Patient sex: F
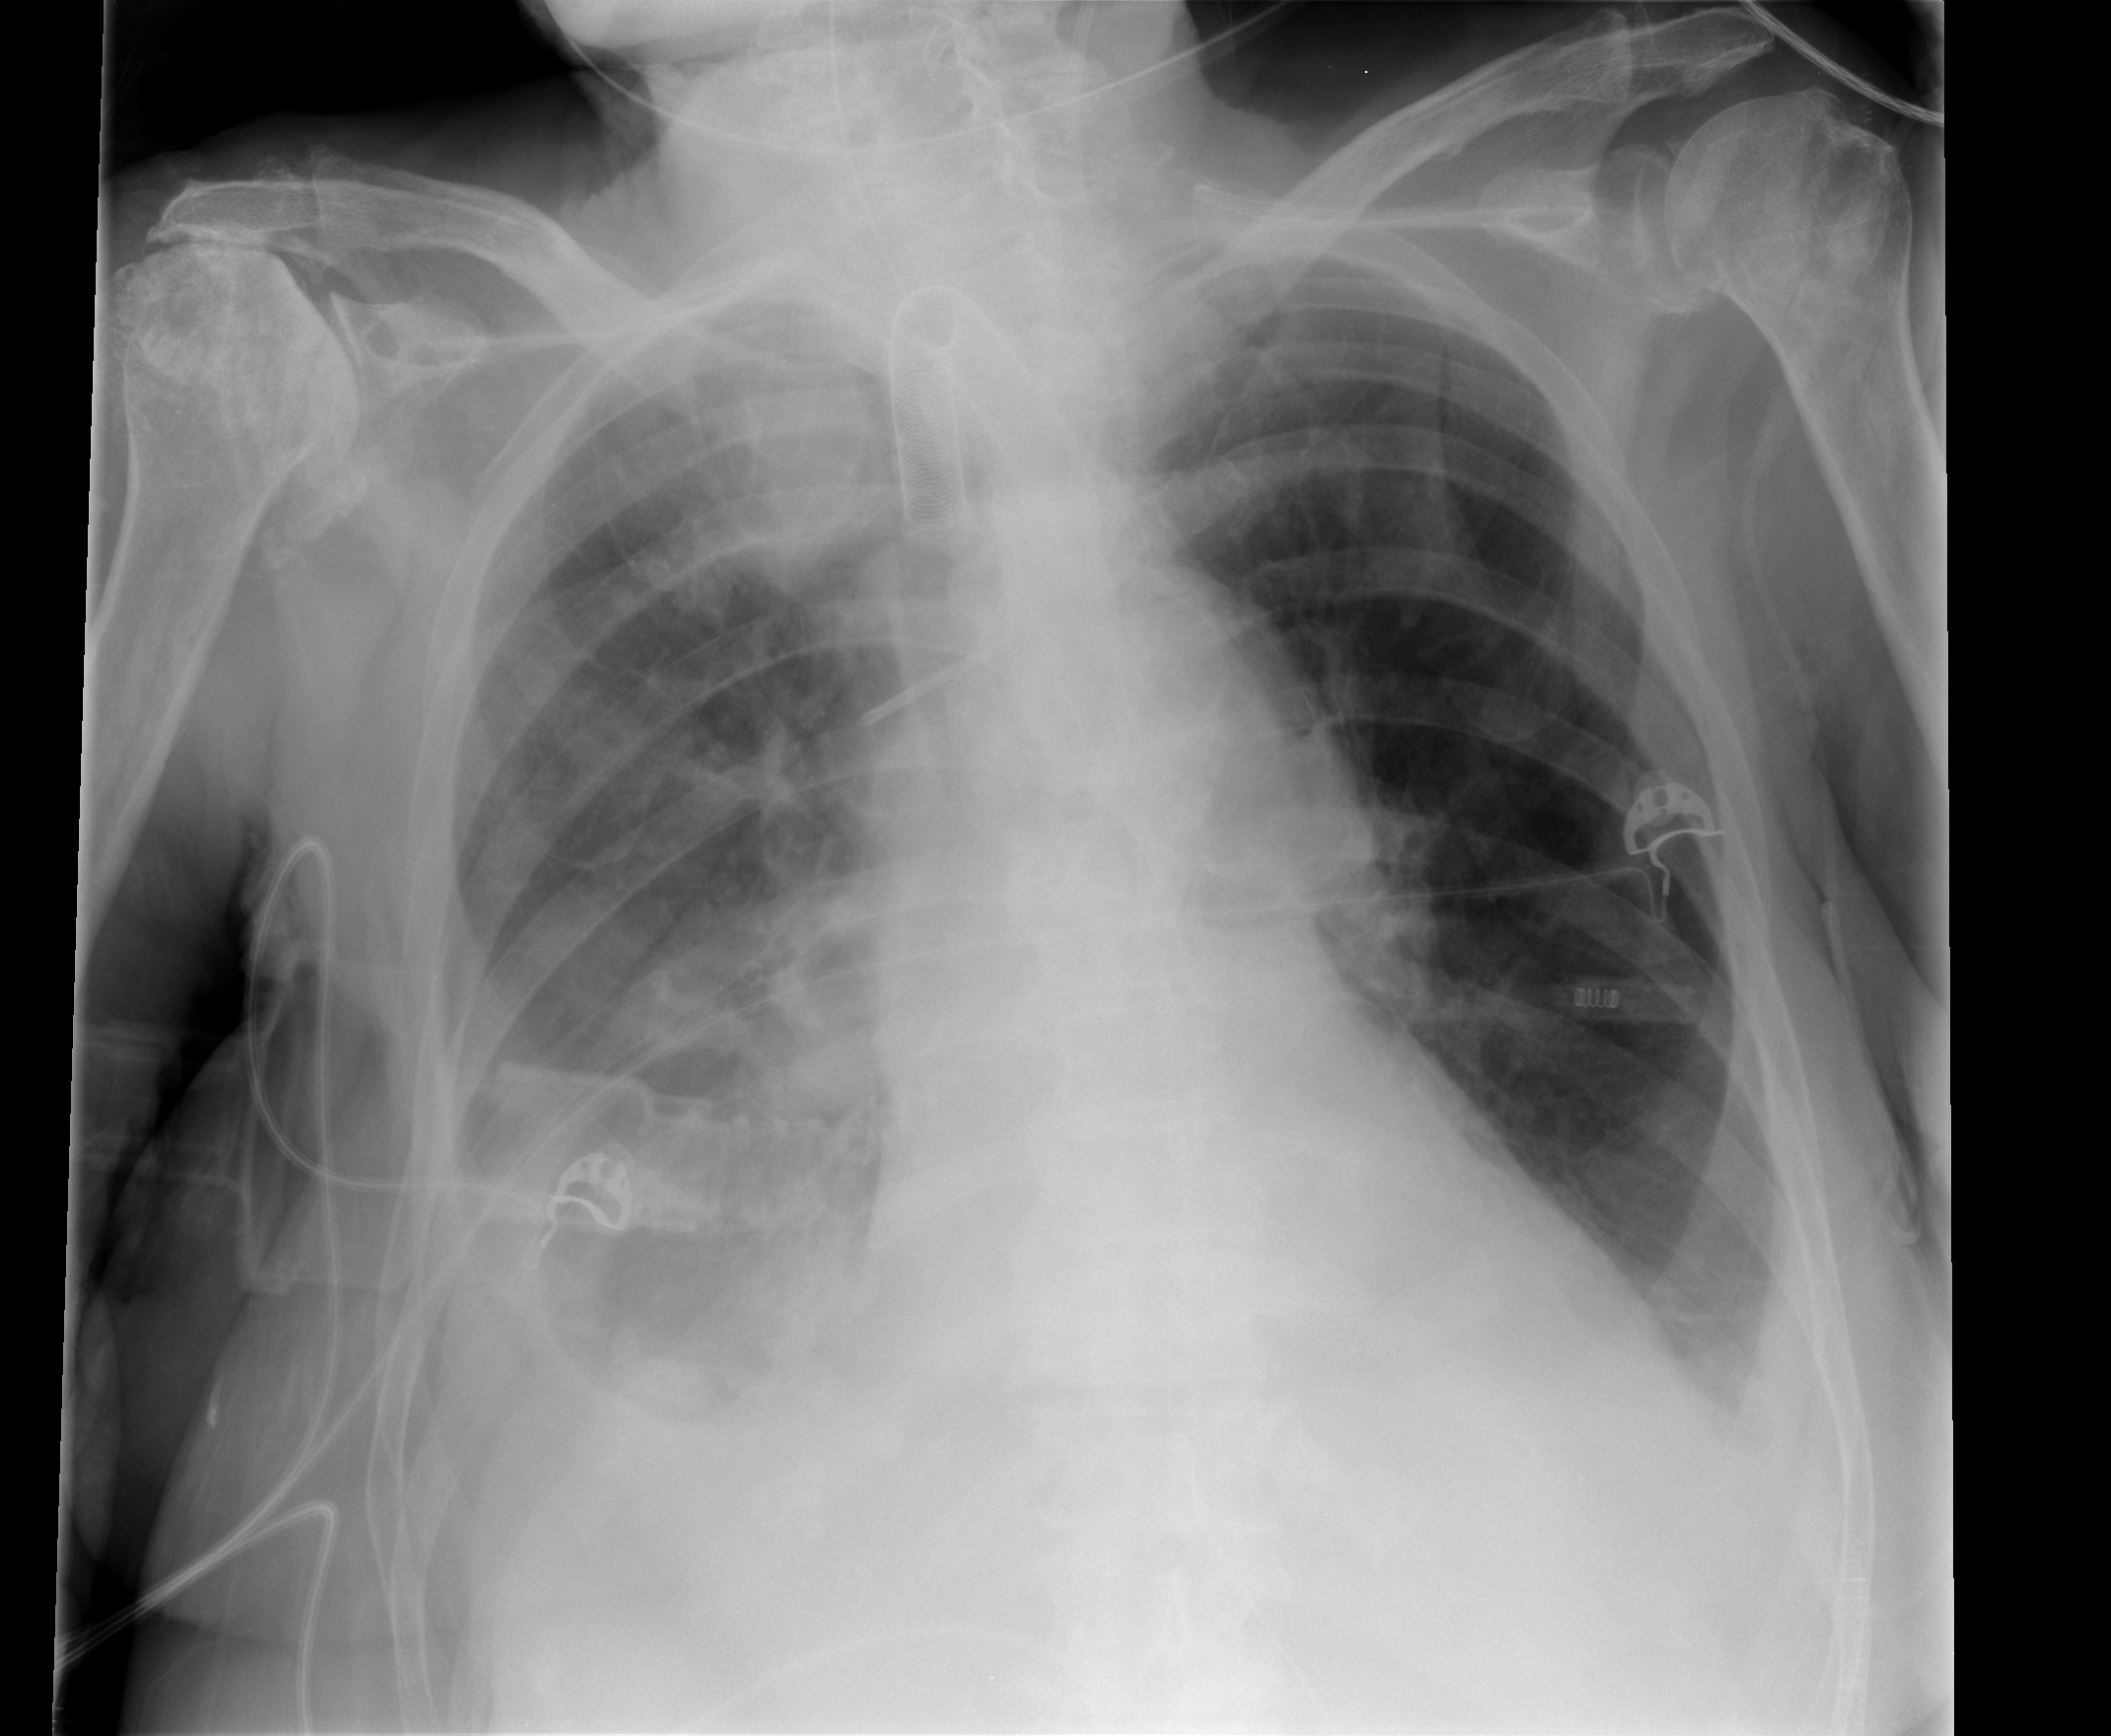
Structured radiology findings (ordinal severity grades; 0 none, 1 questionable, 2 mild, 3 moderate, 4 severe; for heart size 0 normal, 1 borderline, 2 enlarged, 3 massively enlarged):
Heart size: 2
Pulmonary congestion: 0
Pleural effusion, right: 3
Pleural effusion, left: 2
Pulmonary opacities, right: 2
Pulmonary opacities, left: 0
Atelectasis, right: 3
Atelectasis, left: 2